Question: In a custom control, deriving from Button, the ButtonRenderer.DrawButton() draws a button, in various states.
All is fine when the display settings in Windows are set to a color-depth of 32-bits, but once, it is set to 16-bits, the color does not match one of a regular WinForms button and it stands out in my UI, which I do not really want.
I've replicated this using a minimal example code like this.
'''
protected override void OnPaint(PaintEventArgs e)
{
base.OnPaint(e);
Rectangle rect = new Rectangle(10, 10, 250, 120);
ButtonRenderer.DrawButton(e.Graphics, rect, PushButtonState.Normal);
rect = new Rectangle(300, 300, 250, 120);
ControlPaint.DrawButton(e.Graphics, rect, ButtonState.Normal);
}
'''
which gives this...

I'm sure you will all notice that the two "buttons" drawn by the DrawButton methods have a slightly lighter color than the standard button, and Form background (which I didn't change and left as the default which is "Control")...
If you zoom enough, you can see that it is alternating pixels of the correct background color and another brighter color...
I spotted this issue because our users are using Remote Desktop (RDP) to connect to our applications. Forcing the remote desktop settings to 32-bits resolves the problem but I think it has a performance impact, and some of our users are working overseas over relatively slow broadband links... so enforcing 32-bits is an option I would prefer to avoid.
It also happens in front of a PC, by setting the display settings to 16-bits colors.
Do you please have any ideas? Is it some kind of bug with ButtonRenderer and ControlPaint classes, or is there a way around this? (I'm using .Net 4.0).
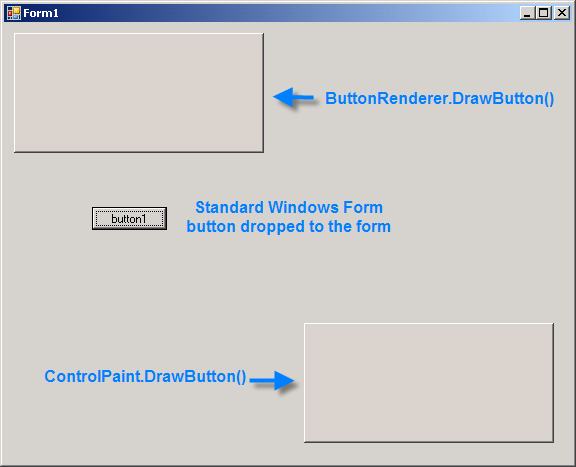
Answer: ControlPaint.DrawButton is a wrapper around Win32's <URL>.
It renders to a bitmap, then draws the bitmap to your Graphics display context. The color dithering/approximation is happening at that bitmap layer. I ran out of time to experiment further but...
If you merely call DrawFrameControl yourself, all works:
'''
[DllImport("user32.dll", CharSet=CharSet.Auto, ExactSpelling=true)]
public static extern bool DrawFrameControl(IntPtr hDC, ref RECT rect, int type, int state);
[StructLayout(LayoutKind.Sequential)]
public struct RECT
{
public int left;
public int top;
public int right;
public int bottom;
public RECT(Rectangle r)
{
this.left = r.Left;
this.top = r.Top;
this.right = r.Right;
this.bottom = r.Bottom;
}
}
protected override void OnPaint(PaintEventArgs e)
{
if (Application.RenderWithVisualStyles)
ButtonRenderer.DrawButton(.....)
else
{
var rect = new RECT(new Rectangle(10, 110, 100, 100));
DrawFrameControl(e.Graphics.GetHdc(), ref rect, 4, 0x10 | (int)ButtonState.Normal);
}
base.OnPaint(e);
}
'''
EDIT: Added optional call to themes